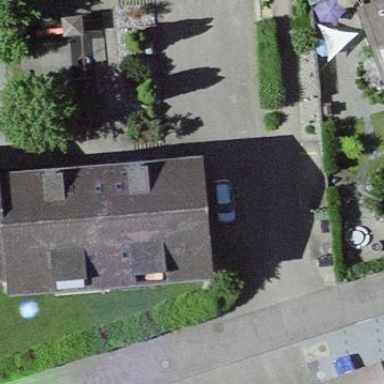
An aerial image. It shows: Residential building.